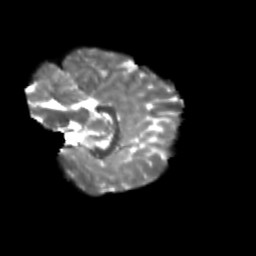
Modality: T2w
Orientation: sagittal
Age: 8
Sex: male
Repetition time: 9.512 s
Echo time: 0.089 s